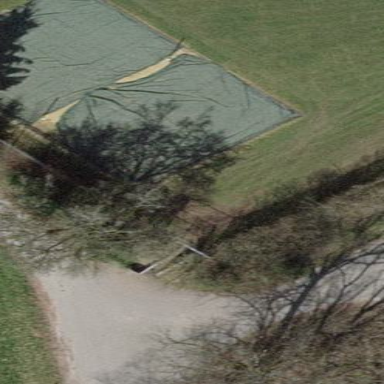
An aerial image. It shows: Beach volleyball pitch for leisure land.